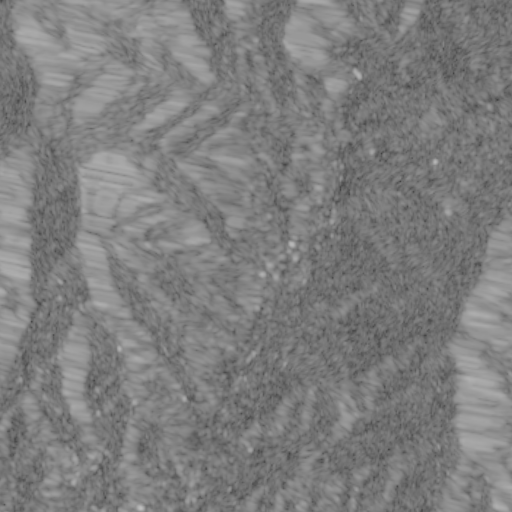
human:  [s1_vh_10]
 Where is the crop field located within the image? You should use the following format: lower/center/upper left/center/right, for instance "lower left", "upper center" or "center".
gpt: The crop field is located in the lower right of the image.
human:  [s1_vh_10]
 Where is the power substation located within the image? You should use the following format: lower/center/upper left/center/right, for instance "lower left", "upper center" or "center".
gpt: The power substation is located in the lower center of the image.
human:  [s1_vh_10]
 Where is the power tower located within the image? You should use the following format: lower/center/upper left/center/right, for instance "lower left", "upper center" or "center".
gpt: There is no power tower in the image.

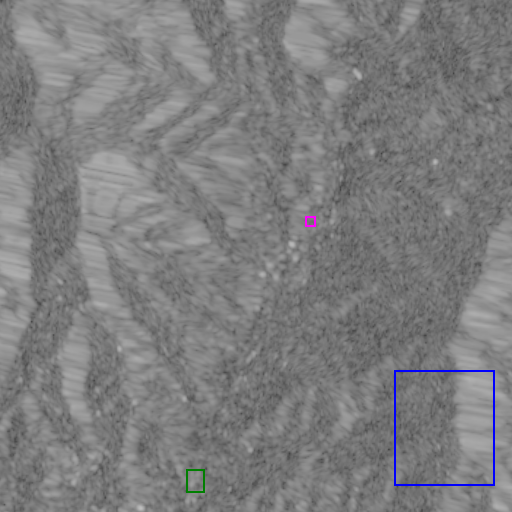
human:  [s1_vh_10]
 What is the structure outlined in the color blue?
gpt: The structure outlined in blue is a crop field.
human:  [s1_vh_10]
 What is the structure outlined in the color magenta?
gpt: The structure outlined in magenta is a park.
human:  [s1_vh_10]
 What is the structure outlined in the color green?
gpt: The structure outlined in green is a power substation.
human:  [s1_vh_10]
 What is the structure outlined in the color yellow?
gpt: There is no yellow outline.